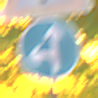
Verkehrszeichen: VorgeschriebeneFahrtrichtungGeradeausOderLinks
Zusatzzeichen oben: Lichtzeichenanlage
Umgebung: Outdoor, Urban
Tageszeit: Night
Wetter: PartlyCloudy
Licht: Natural
Jahreszeit: NotSpecified
Kontrast: HighContrast